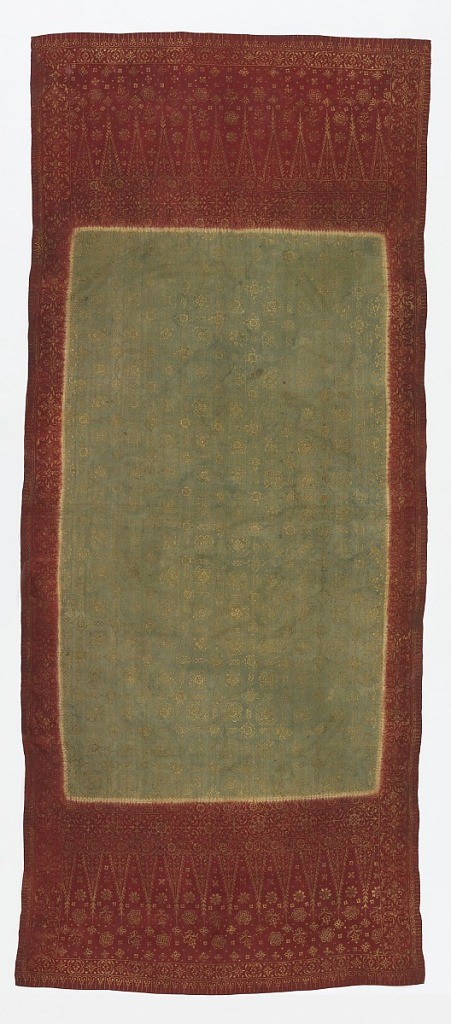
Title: Selendang (shoulder cloth)
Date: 19th century
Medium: silk Technique: tied resist, stitched resist (tritik), and printed with metallic pigments(prada)
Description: Red and green rectangular panel of silk. White rectangular border around the green separates it from the surrounding red. The gold printing (prada technique) makes use of the "tumpal" motif (row of isosceles triangles) and other geometric and floral shapes.